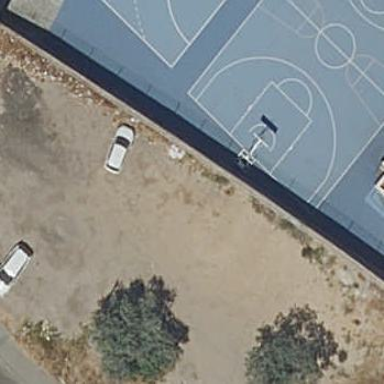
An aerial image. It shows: Parking surface in park.